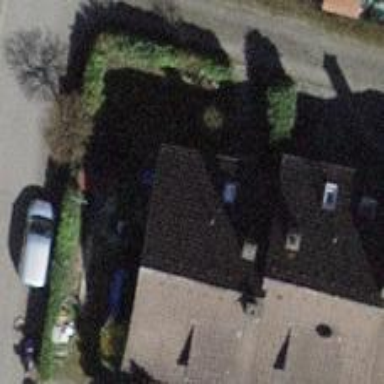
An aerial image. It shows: Gabled roof house.